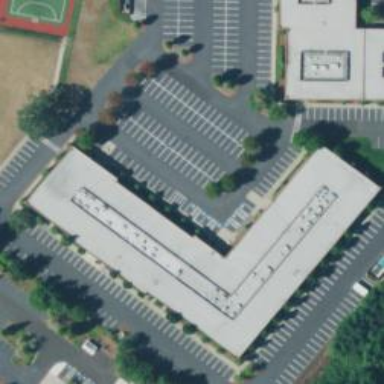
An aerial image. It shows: Parking space.